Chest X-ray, AP view. Patient: 21 years old, sex F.
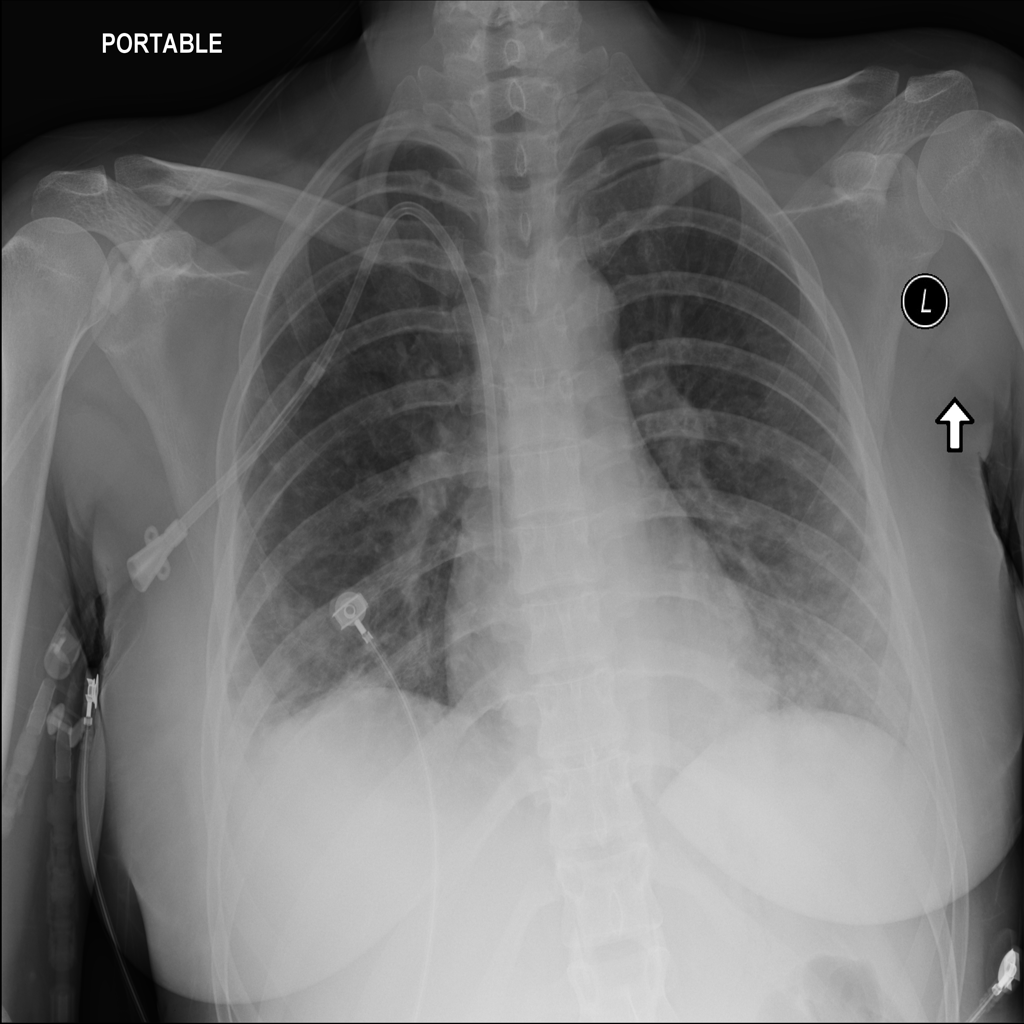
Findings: Edema, Infiltration